Question: For example, when I type application, there are many options provided. The first parameter is always application, but the second parameter is quite different. The default selection is the first item: 'application:didFinishLaunchingWithOptions:', but what I want is another item: 'application:handleEventsForBackgroundURLSession:completionHandler:' , and its second parameter starts with 'h'. So how would I get this method quickly and strait forward (not by down arrow)?

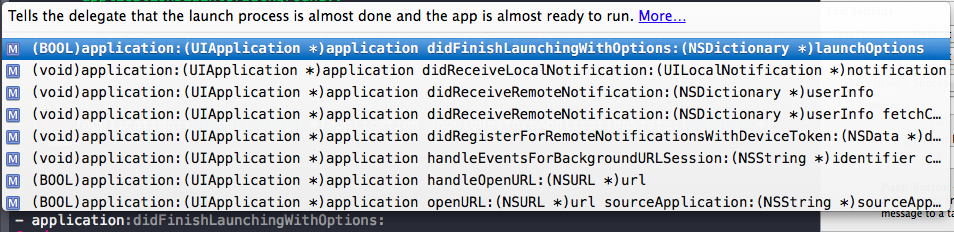
Answer: I think you will love this plugin:
<URL>

<URL>